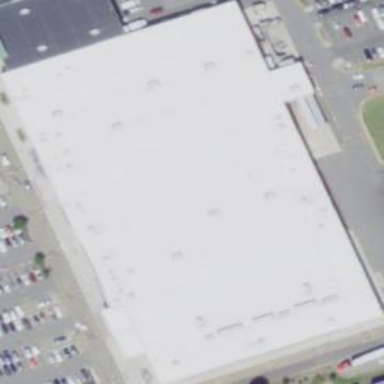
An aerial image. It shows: Supermarket located in building.